Question: I have set up a CKSubscription* so that I receive changes to a record type.
I'm using the public database.
When I test with the same user (same iCloud account) I receive the notification.
If I use a different user (different iCloud account) I don't receive the notification.
Here is the documentation that describes subscriptions:
> Use a CKSubscription object to track changes occurring on the server.
A subscription acts like a persistent query on the server that can
track the creation, deletion, and modification of records. When
changes occur, they trigger the delivery of push notifications so that
your app can respond appropriately.
<URL>
I would expect to receive a notification no matter which user edits the record, and subscription predicate should still match.
*Every user has a subscription with the same predicate, essentially focused on a single recordType with a particular property value.
The payload for this subscription is only to push shouldSendContentAvailable=YES.
The documentation reads:
> When this property is YES, the server includes the content-available
flag in the push notification's payload. That flag causes the system
to wake or launch an app that is not currently running. The app is
then given background execution time to download any data related to
the push notification, such as the set of records that changed.
The recordType's security permission is:

Checked the logs of the device not receiving the push when it should and saw:
'''
apsd[85]: Silent Push: Deny app not available
'''
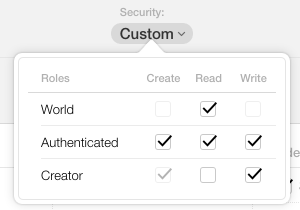
Answer: This behaviour was due to a mistake in how my CKSubscription was configured. If we want all users to receive notifications from the subscription then it should not have a zoneID set (should remain nil). I was setting the zoneID to the value from the defaultRecordZone, this will restrict the notifications to the current user only as the defaultRecordZone's user is the current user.
Finally solved the problem. Not only was it an issue of zoneID, but there also seems to be a bug. My subscription notificationInfo simply had shouldSendContentAvailable set to YES. This doesn't cause the subscription notification to fire for changes made by anyone other than the current user (u1d1->u1d2, but not u1d1>u2d2). I simply added an alertBody and the notifications start firing.
Anyone else face this issue?
Rebooting the device solved the issue.